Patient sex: M
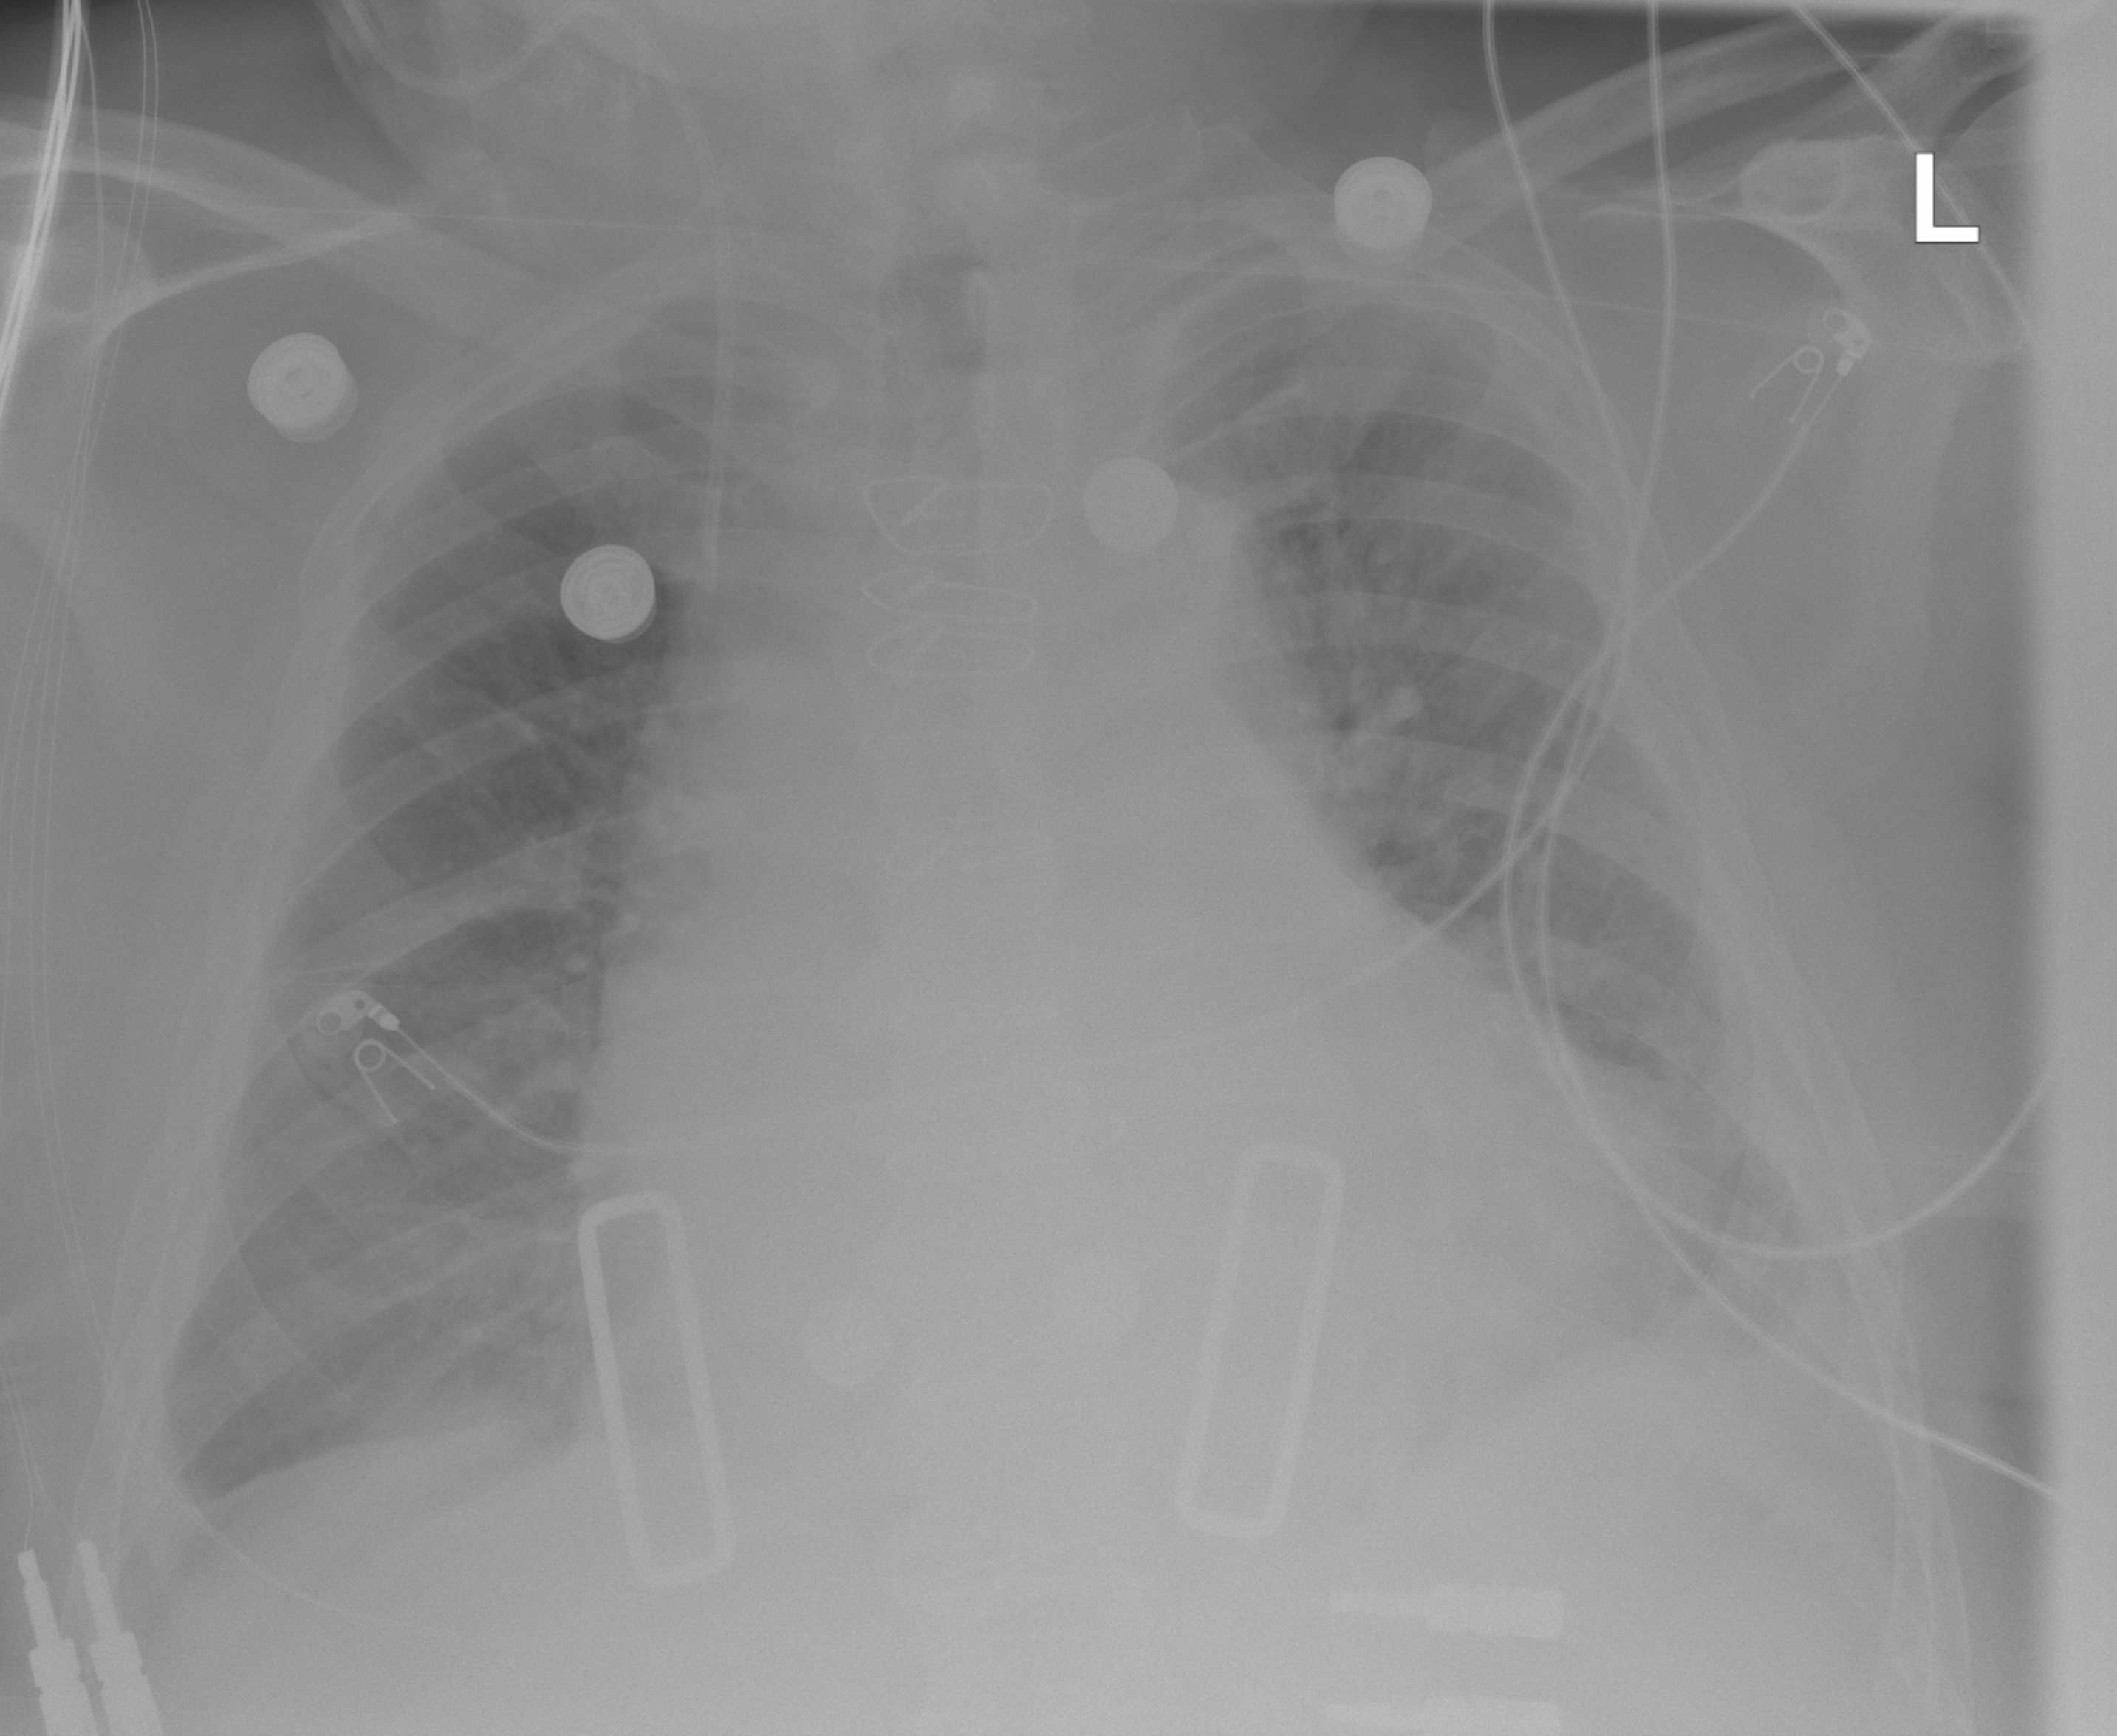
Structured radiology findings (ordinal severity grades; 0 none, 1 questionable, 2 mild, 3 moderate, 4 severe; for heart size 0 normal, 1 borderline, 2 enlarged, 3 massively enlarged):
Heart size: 2
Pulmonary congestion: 2
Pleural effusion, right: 2
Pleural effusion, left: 2
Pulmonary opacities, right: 0
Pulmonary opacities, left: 0
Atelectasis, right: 2
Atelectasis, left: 2